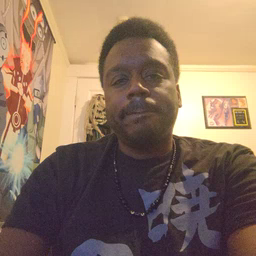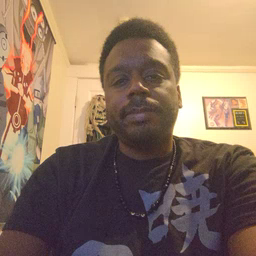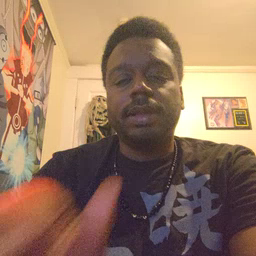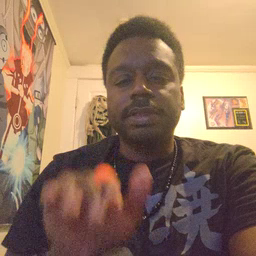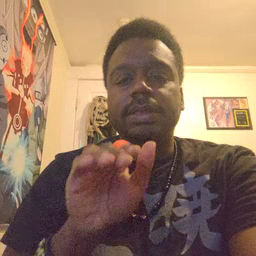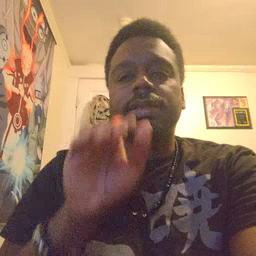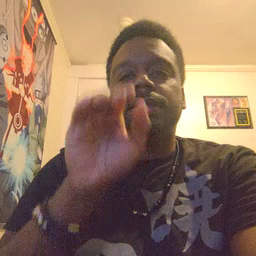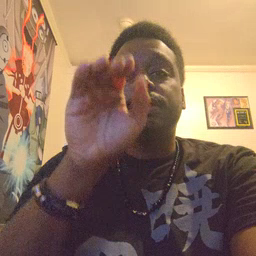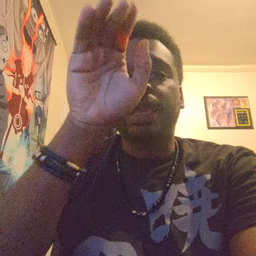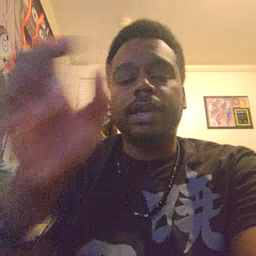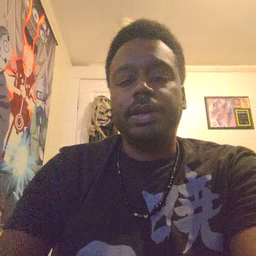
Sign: stairs